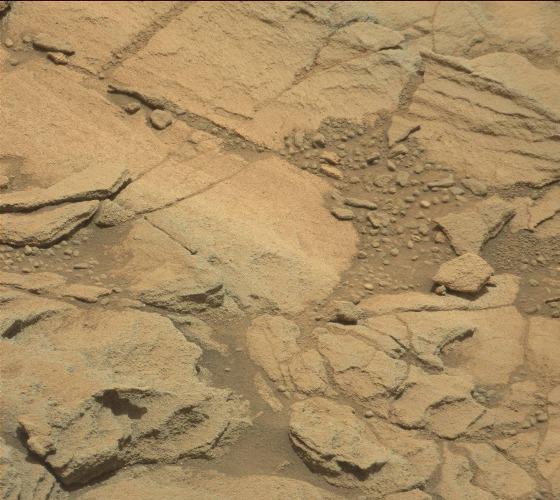
Terrain classes present: Bedrock, Gravel / Sand / Soil, Rock, Shadow